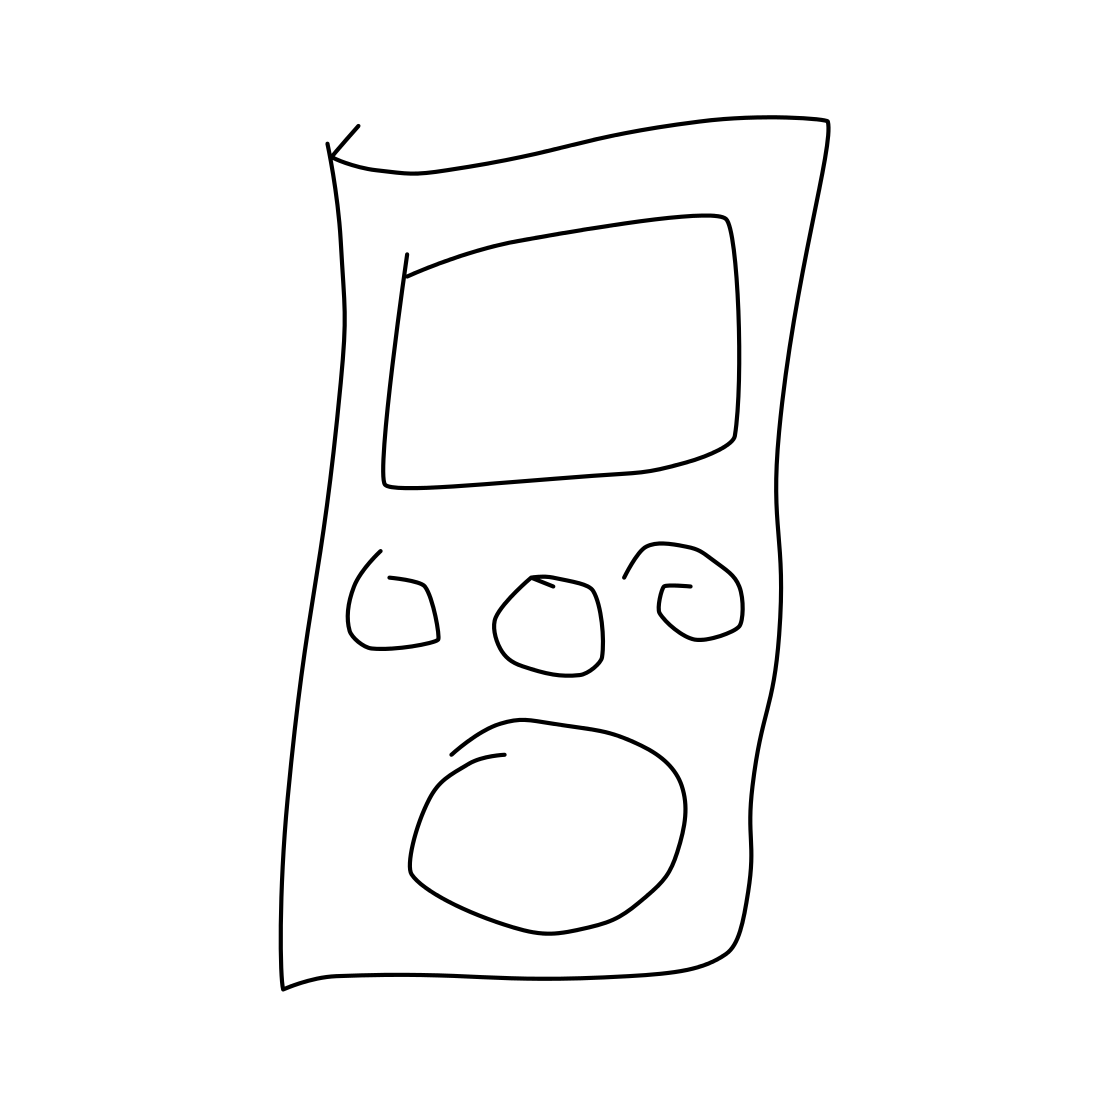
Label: ipod